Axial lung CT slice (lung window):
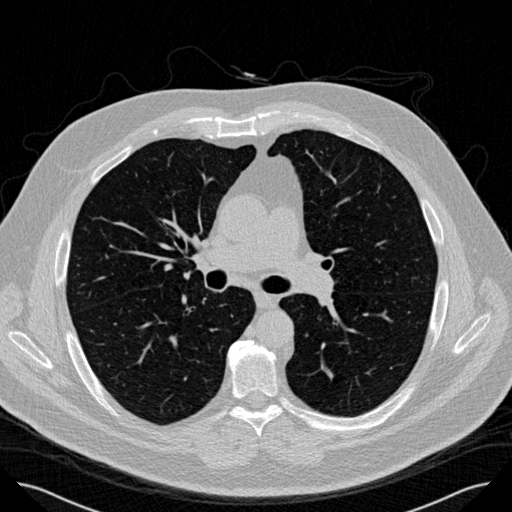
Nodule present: no